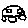
Label: car